Field crop: maize
Growth stage: 2
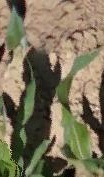
Species: maize